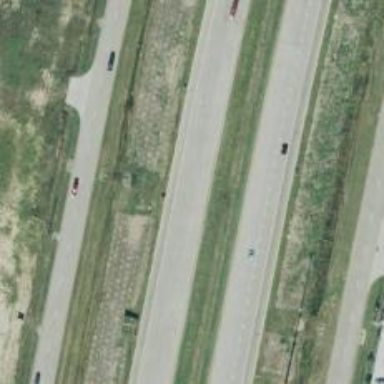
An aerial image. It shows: Motorway.